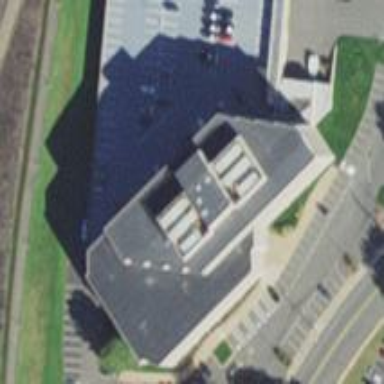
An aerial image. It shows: Part of building is shown in the image.